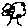
Label: tree